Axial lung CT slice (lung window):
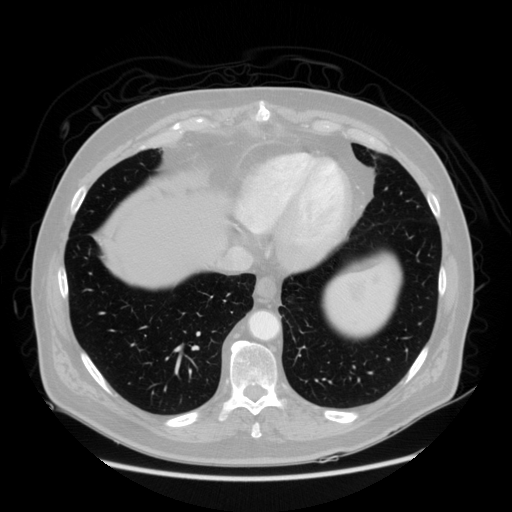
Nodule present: no